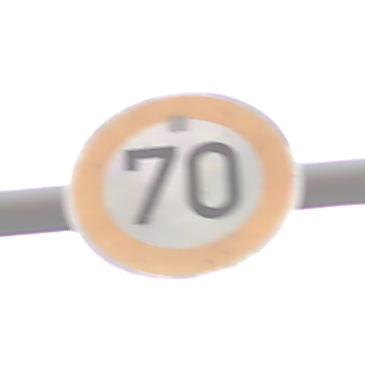
Verkehrszeichen: Geschwindigkeit70
Umgebung: Outdoor, Nature
Tageszeit: MorningAfternoon
Wetter: Overcast
Licht: Natural
Jahreszeit: NotSpecified
Kontrast: LowContrast